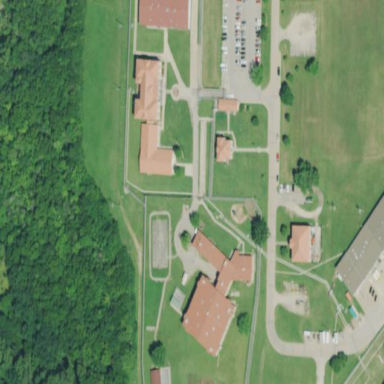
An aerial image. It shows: Prison enclosed by fence.